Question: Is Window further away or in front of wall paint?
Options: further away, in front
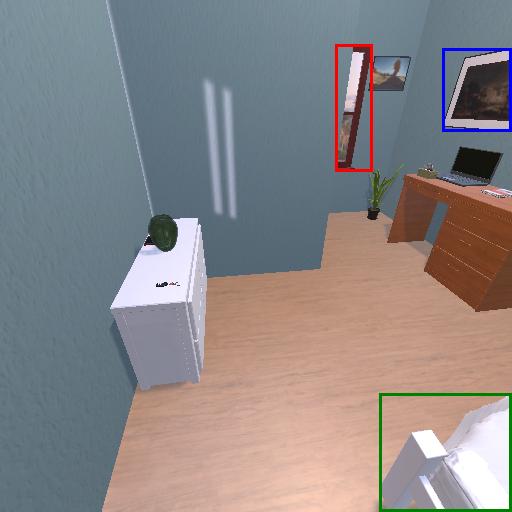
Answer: further away